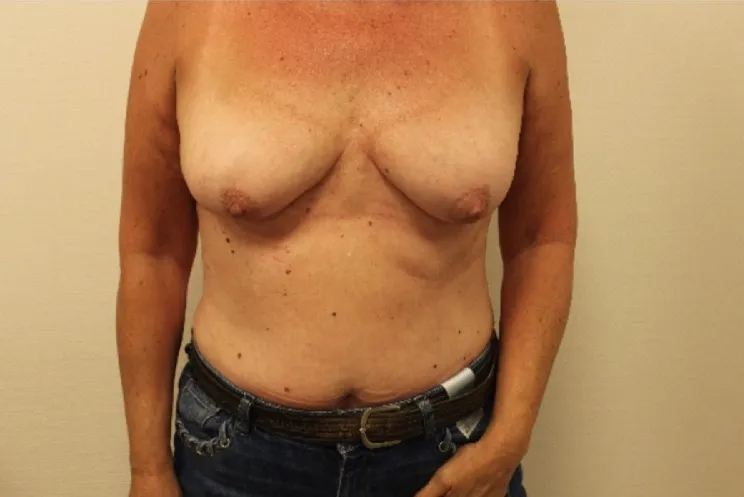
Frontal view after explantation of the breast implants in our 62-year-old patient.
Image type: medical_photograph (other_medical_photograph)